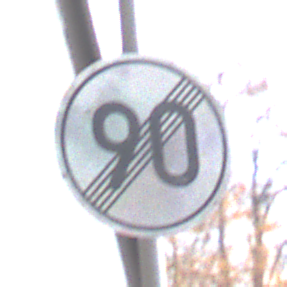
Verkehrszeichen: EndeGeschwindigkeit90
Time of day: MorningAfternoon
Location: Roofed (Urban)
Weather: PartlyCloudy
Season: NotSpecified
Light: Natural